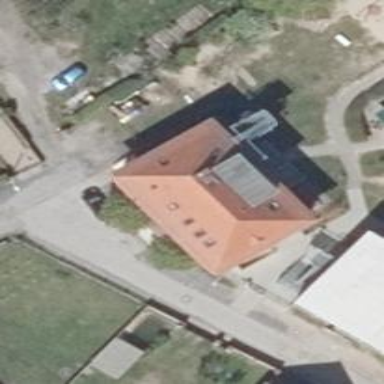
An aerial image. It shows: Kindergarten.